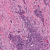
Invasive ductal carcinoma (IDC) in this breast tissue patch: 0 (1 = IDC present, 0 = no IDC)